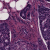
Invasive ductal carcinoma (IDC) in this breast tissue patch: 1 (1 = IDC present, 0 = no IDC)